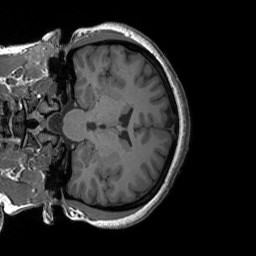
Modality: T1w
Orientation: coronal